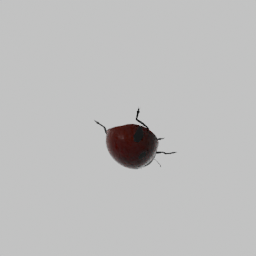
Label: animals